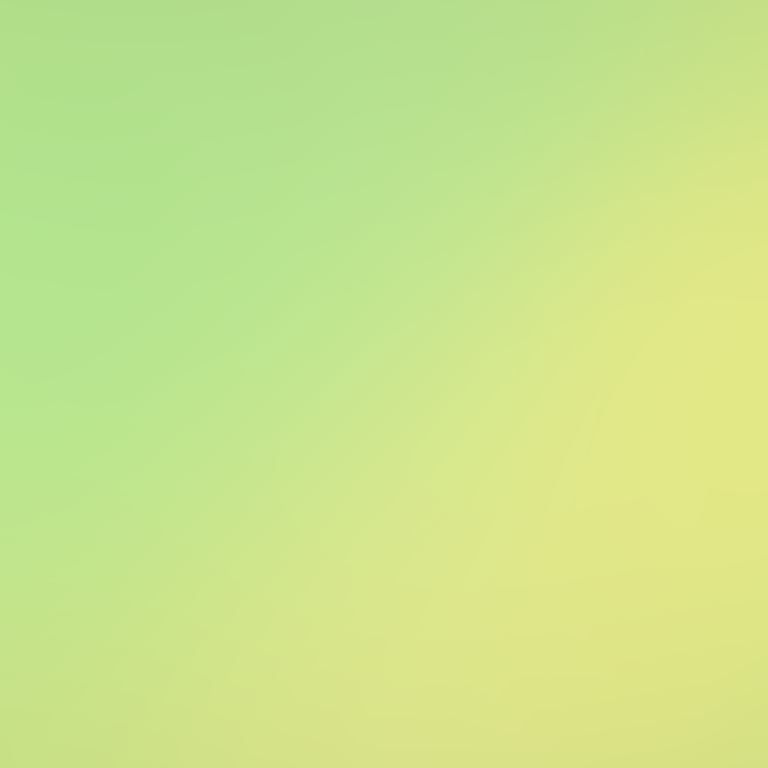
Abstract light effect, smooth gradient from soft green to gentle yellow, calm atmosphere, diffuse light, no room, no furniture, no objects.